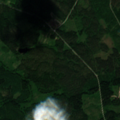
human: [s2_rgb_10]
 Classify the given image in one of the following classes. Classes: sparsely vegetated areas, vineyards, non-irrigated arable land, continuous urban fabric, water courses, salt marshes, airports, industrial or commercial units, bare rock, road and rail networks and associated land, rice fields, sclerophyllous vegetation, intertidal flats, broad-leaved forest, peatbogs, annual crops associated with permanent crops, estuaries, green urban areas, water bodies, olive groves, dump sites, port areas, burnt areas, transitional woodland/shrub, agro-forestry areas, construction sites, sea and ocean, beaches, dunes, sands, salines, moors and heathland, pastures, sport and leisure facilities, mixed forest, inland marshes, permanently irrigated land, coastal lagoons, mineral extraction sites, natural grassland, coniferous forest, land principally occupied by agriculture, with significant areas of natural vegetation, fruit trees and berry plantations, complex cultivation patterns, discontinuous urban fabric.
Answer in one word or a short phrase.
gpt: coniferous forest, mixed forest, transitional woodland/shrub